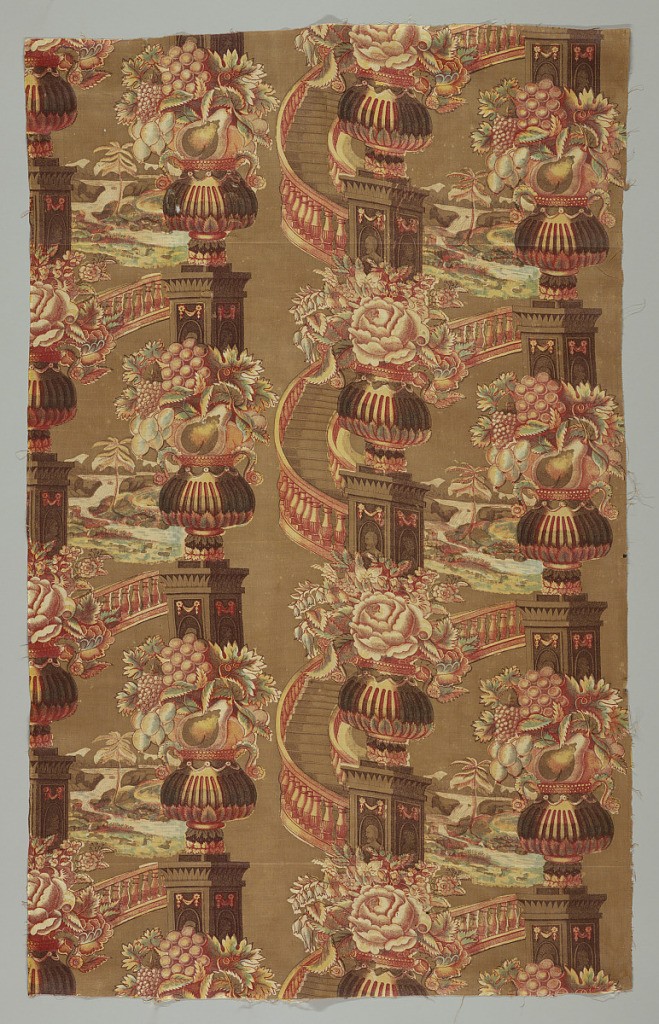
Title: Textile
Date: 1830–1840
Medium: cotton Technique: roller and block printed on plain weave
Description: Fantastical variation on the pillar print has a curved staircase with heavy balustrades supporting large urns of flowers. At the foot of the stairs is a tropical landscape of water, rocks and a palm tree.